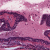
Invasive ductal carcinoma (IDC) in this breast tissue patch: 0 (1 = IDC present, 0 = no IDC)